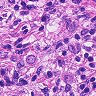
Metastatic tissue present: yes